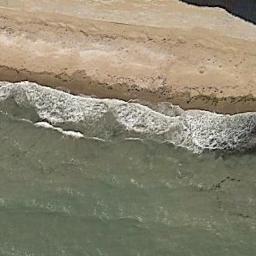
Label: beach